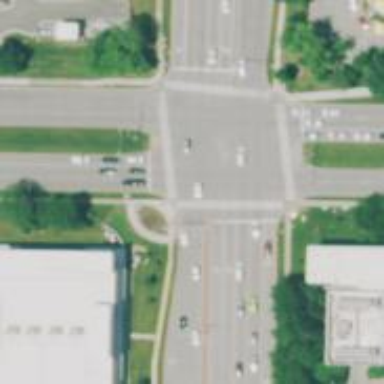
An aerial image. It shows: Pedestrian crossing with zebra markings on the footway.